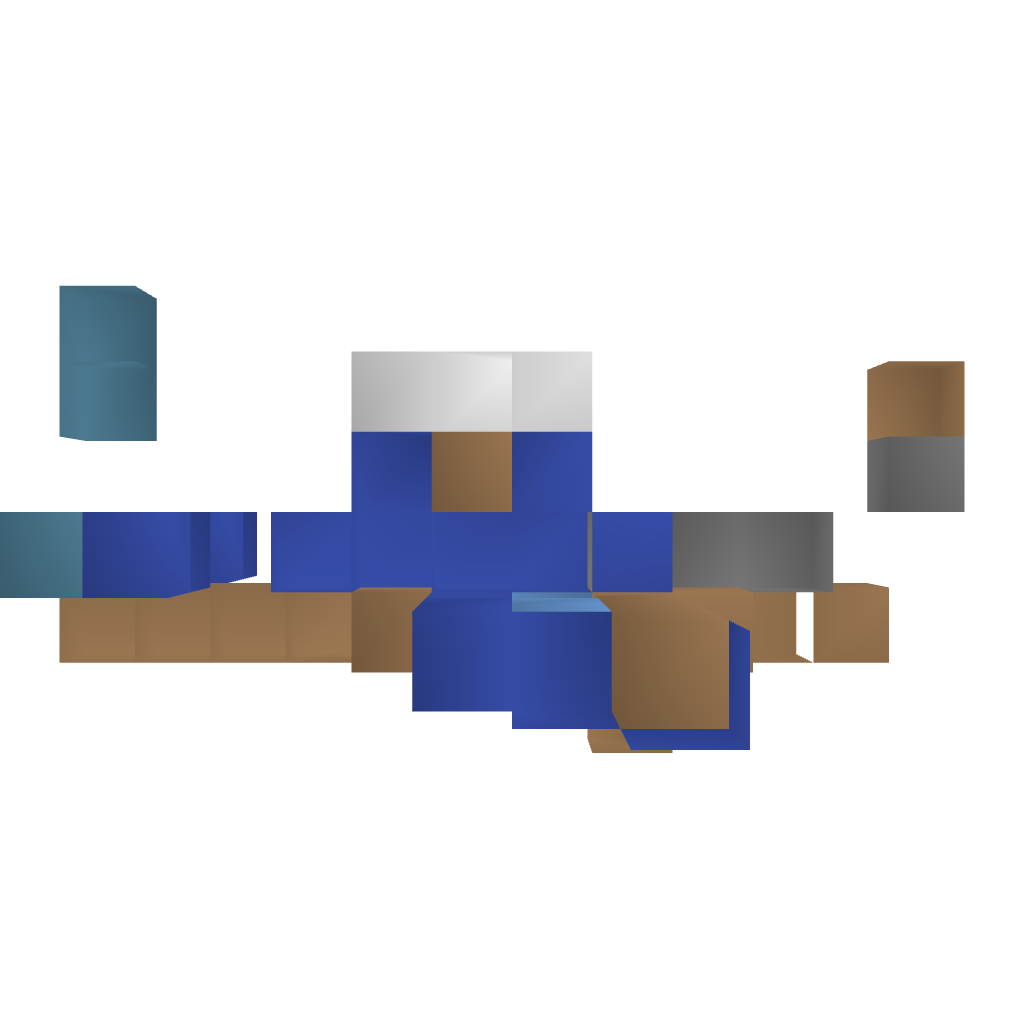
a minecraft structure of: Fighter Bf 109 G6 bad low quality